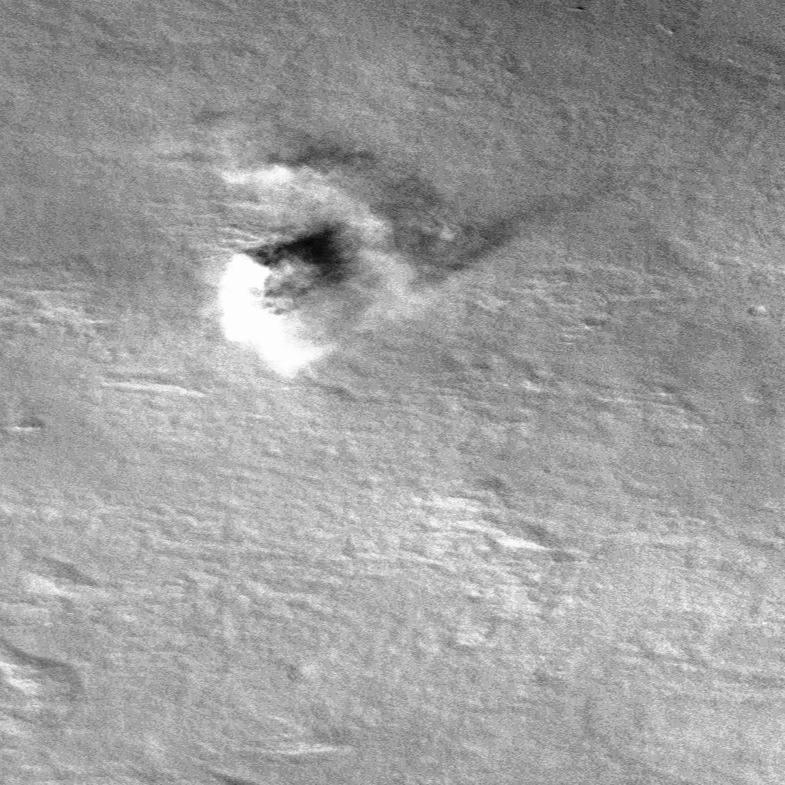
Label: dustdevil